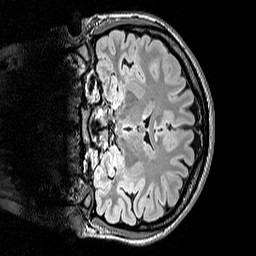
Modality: FLAIR
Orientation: coronal
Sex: female
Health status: ill
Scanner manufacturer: siemens
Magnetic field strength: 3 T
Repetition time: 5 s
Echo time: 0.388 s